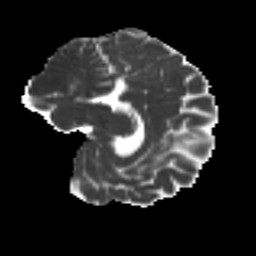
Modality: MD
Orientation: sagittal
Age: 29
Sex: female
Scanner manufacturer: ge
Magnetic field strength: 3 T
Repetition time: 7.8 s
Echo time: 0.0606 s